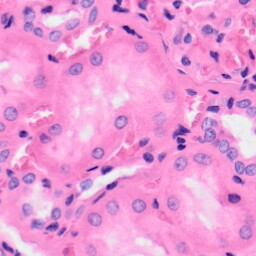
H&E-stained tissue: Kidney